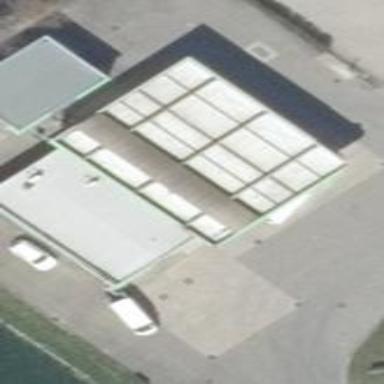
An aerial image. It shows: Commercial building with flat roof.